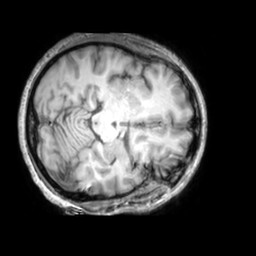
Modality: T1w
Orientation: axial
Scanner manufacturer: philips
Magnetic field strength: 3 T
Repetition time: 0.009887 s
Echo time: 0.004605 s